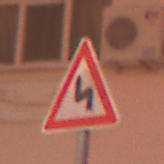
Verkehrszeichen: DoppelkurveZunaechstLinks
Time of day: Night
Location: Outdoor (Urban)
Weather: Overcast
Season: Winter
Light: Artificial